Question: I am using a custom <URL>. This appears to be largely working well - except Microsoft Word does not report that locked document is locked to a user. As a result the user is able to edit the document until the point they try to save it, at which point the user is greeted with an unfriendly "Upload Failed" message within Microsoft Word.

The main aims of my question are to find if I can modify the WebDAV responses in order to do one or more of the following:
1. Get Microsoft Word to show the user a message to say the document is currently locked.
2. To force Microsoft Word to open the document in a read-only state if there is a lock present.
I ran up the fiddler and analysed the request and response trail, comparing notes with the <URL>. I'm a little unsure where to look next, so help from any WebDAV experts is very welcome!
---
'''
HEAD http://webdavserver:7161/App/WebDAV/577476_Client%2C_3rd_party_or_internal_account._Rheiner_R%C3%BCckversicherungs_GmBH1.doc HTTP/1.1
User-Agent: Microsoft Office Existence Discovery
Connection: Keep-Alive
Host: webdavserver:7161
'''
'''
HTTP/1.1 200 OK
Date: Wed, 05 Nov 2014 11:45:32 GMT
Content-Type: application/msword
Last-Modified: Wed, 05 Nov 2014 11:45:30 GMT
ETag: W/"77312-1415187930429"
X-Powered-By: Servlet/2.5 JSP/2.1
'''
---
'''
LOCK http://webdavserver:7161/App/WebDAV/577476_Client%2C_3rd_party_or_internal_account._Rheiner_R%C3%BCckversicherungs_GmBH1.doc HTTP/1.1
Cache-Control: no-cache
Connection: Keep-Alive
Pragma: no-cache
Content-Type: text/xml; charset="utf-8"
User-Agent: Microsoft Office Core Storage Infrastructure/1.0
Translate: f
Timeout: Second-3600
Connection: Keep-Alive
Content-Length: 199
Host: webdavserver:7161
<?xml version="1.0" encoding="utf-8" ?><D:lockinfo xmlns:D="DAV:"><D:lockscope><D:exclusive/></D:lockscope><D:locktype><D:write/></D:locktype><D:owner><D:href>DOMAIN\user</D:href></D:owner></D:lockinfo>
'''
'''
HTTP/1.1 207 Unknown
Date: Wed, 05 Nov 2014 11:45:32 GMT
Content-Length: 307
Content-Type: text/xml; charset=UTF-8
X-Powered-By: Servlet/2.5 JSP/2.1
<?xml version="1.0" encoding="utf-8" ?>
<D:multistatus xmlns:D="DAV:"><D:response><D:href>http://tidevwls03:7161/OpenTwinsApp/WebDAV/577476_Client%2C_3rd_party_or_internal_account._Rheiner_R%C3%BCckversicherungs_GmBH1.doc</D:href>
<D:status>HTTP/1.1 423 Locked</D:status>
</D:response>
</D:multistatus>
'''
---
'''
GET http://webdavserver:7161/App/WebDAV/577476_Client%2C_3rd_party_or_internal_account._Rheiner_R%C3%BCckversicherungs_GmBH1.doc HTTP/1.1
Connection: Keep-Alive
Content-Type: text/xml; charset="utf-8"
User-Agent: Microsoft Office Core Storage Infrastructure/1.0
Depth: 0
Translate: f
Connection: Keep-Alive
Host: webdavserver:7161
'''
'''
HTTP/1.1 200 OK
Date: Wed, 05 Nov 2014 11:45:32 GMT
Transfer-Encoding: chunked
Content-Type: application/msword
Last-Modified: Wed, 05 Nov 2014 11:45:30 GMT
ETag: W/"77312-1415187930429"
X-Powered-By: Servlet/2.5 JSP/2.1
[byte stream]
'''
---
'''
PROPFIND http://webdavserver:7161/App/WebDAV/577476_Client%2C_3rd_party_or_internal_account._Rheiner_R%C3%BCckversicherungs_GmBH1.doc HTTP/1.1
Cache-Control: no-cache
Connection: Keep-Alive
Pragma: no-cache
Content-Type: text/xml; charset="utf-8"
User-Agent: Microsoft Office Core Storage Infrastructure/1.0
Depth: 0
Translate: f
Connection: Keep-Alive
Content-Length: 208
Host: webdavserver:7161
<?xml version="1.0" encoding="utf-8" ?><D:propfind xmlns:D="DAV:" xmlns:Office="urn:schemas-microsoft-com:office:office"><D:prop><D:creationdate/><D:getlastmodified/><Office:modifiedby/></D:prop></D:propfind>
'''
'''
HTTP/1.1 207 Unknown
Date: Wed, 05 Nov 2014 11:45:33 GMT
Content-Type: text/xml; charset=UTF-8
X-Powered-By: Servlet/2.5 JSP/2.1
<?xml version="1.0" encoding="utf-8" ?>
<D:multistatus xmlns:D="DAV:"><D:response><D:href>http://tidevwls03:7161/OpenTwinsApp/WebDAV/577476_Client%2C_3rd_party_or_internal_account._Rheiner_R%C3%BCckversicherungs_GmBH1.doc</D:href>
<D:propstat><D:prop><D:creationdate>2014-11-05T11:45:30Z</D:creationdate>
<D:getlastmodified>Wed, 05 Nov 2014 11:45:30 GMT</D:getlastmodified>
</D:prop>
<D:status>HTTP/1.1 423 Locked</D:status>
</D:propstat>
<D:propstat><D:prop><modifiedby xmlns="urn:schemas-microsoft-com:office:office"/></D:prop>
<D:status>HTTP/1.1 404 Not Found</D:status>
</D:propstat>
</D:response>
</D:multistatus>
'''
---
From this point on Microsoft Word appears to poll the server attempting to acquire a lock on the document. The user is still unaware there is a lock on the document. I think this proves that Word is aware of the lock.
'''
LOCK http://webdavserver:7161/App/WebDAV/577476_Client%2C_3rd_party_or_internal_account._Rheiner_R%C3%BCckversicherungs_GmBH1.doc HTTP/1.1
Cache-Control: no-cache
Connection: Keep-Alive
Pragma: no-cache
User-Agent: Microsoft Office Core Storage Infrastructure/1.0
If: (<>)
Translate: f
Timeout: Second-3600
Connection: Keep-Alive
Host: webdavserver:7161
'''
'''
HTTP/1.1 207 Unknown
Connection: close
Date: Wed, 05 Nov 2014 11:46:07 GMT
Content-Length: 307
Content-Type: text/xml; charset=UTF-8
X-Powered-By: Servlet/2.5 JSP/2.1
<?xml version="1.0" encoding="utf-8" ?>
<D:multistatus xmlns:D="DAV:"><D:response><D:href>http://tidevwls03:7161/OpenTwinsApp/WebDAV/577476_Client%2C_3rd_party_or_internal_account._Rheiner_R%C3%BCckversicherungs_GmBH1.doc</D:href>
<D:status>HTTP/1.1 423 Locked</D:status>
</D:response>
</D:multistatus>
'''
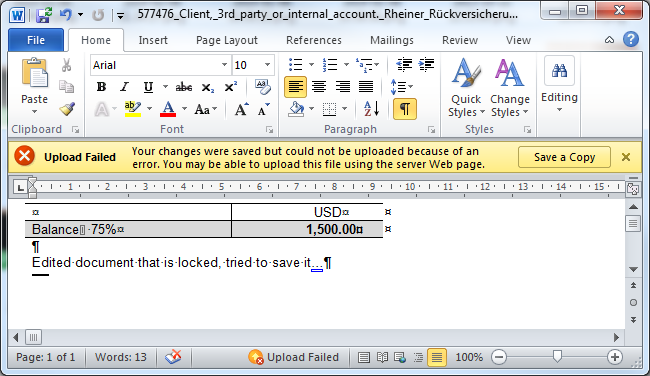
Answer: From <URL> answer and the comment to utilise Litmus to test the WebDAV server, I was able to find an answer.
> Response 2 has problems:- <URL>
---
The '207 Multi-Status' HTTP response status is not supported by Microsoft Word when the LOCK command is issued to the WebDAV server. Instead a response issuing a '423 Locked' response code should be given. The body of the response should be blank.
The following response worked.
'''
HTTP/1.1 423 Unknown
Date: Wed, 05 Nov 2014 16:57:57 GMT
Content-Length: 0
X-Powered-By: Servlet/2.5 JSP/2.1
'''
And the end result was a dialog in MS Word looking as follows.